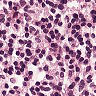
Metastatic tissue present: no